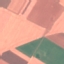
Land use / land cover: AnnualCrop